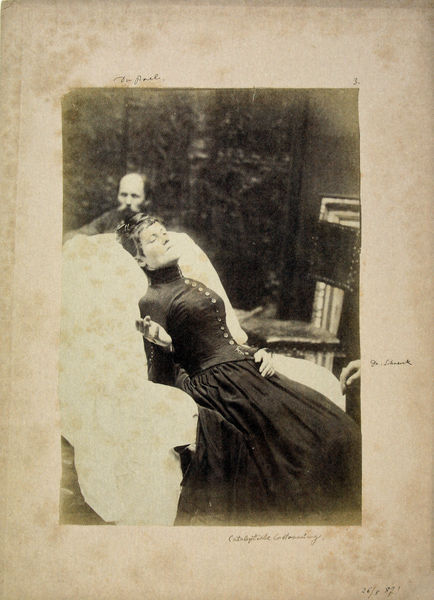
Titel: Aufnahme einer Sitzung mit dem Medium Lina Matzinger im Atelier Gabriel von Max'
Künstler: Gabriel von Max
Standort: München
Institution: Städtische Galerie im Lenbachhaus
Schlagwörter: hand, mann, schlaf, weiß, brust, busen, frau, frisur, geste, hintergrund, kleid, mund, raum, schwarz, stuhl, tisch, zimmer, dame, tuch, rock, bart, regal, augen, blass, diener, falten, gesicht, tod, tot, hände, möbel, portrait, signatur, haare, interieur, pose, sessel, england, knopf, schrift, liegen, schlafen, kissen, barbe, glatze, homme, moustache, schoß, knöpfe, geschlossen, foto, fotografie, photographie, krank, liegende, schwarz-weiss, blanc, noir, stehkragen, arzt, freud, geschlossene augen, photo, leder, vision, assis, blanche, chaise, chambre, schwartz, korsett, femme, erschöpft, gravure, mort, fotographie, ohnmacht, main, kurzhaar, robe, geister, winken, couple, fauteuil, gabriel, besessen, mur, rasputin, trance, pli, plis, noir et blanc, artzt, malade, medium, kleis, psychiater, corset, zurückgelehnt, pièce, assise, hypnose, austreibung, besessenheit, von max, allongé, sceance, szeance, somnabulismus, mammeln, couverture, coussin, pictorialisme, noit et blanc, 26/8, héliogravure, homme chaise, défunt, posthum, marie-louise, tirage, décés, schrenk